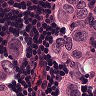
Metastatic tissue present: yes